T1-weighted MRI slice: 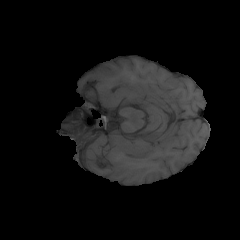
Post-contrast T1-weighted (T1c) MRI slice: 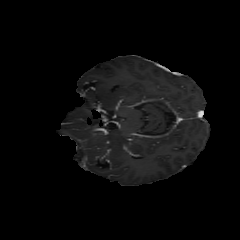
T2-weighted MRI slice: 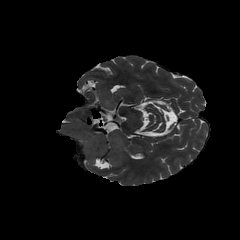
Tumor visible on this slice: yes